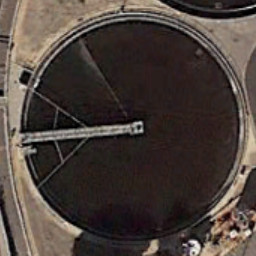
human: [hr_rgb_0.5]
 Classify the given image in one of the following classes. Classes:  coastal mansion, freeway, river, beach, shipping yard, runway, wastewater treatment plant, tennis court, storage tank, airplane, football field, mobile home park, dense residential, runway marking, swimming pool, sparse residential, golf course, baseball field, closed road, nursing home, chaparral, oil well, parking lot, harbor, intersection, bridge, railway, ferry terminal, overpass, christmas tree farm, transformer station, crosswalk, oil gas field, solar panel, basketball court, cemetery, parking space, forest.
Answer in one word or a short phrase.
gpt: wastewater treatment plant